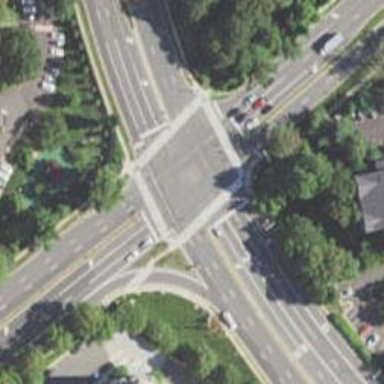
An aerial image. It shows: Zebra crossing for pedestrians.